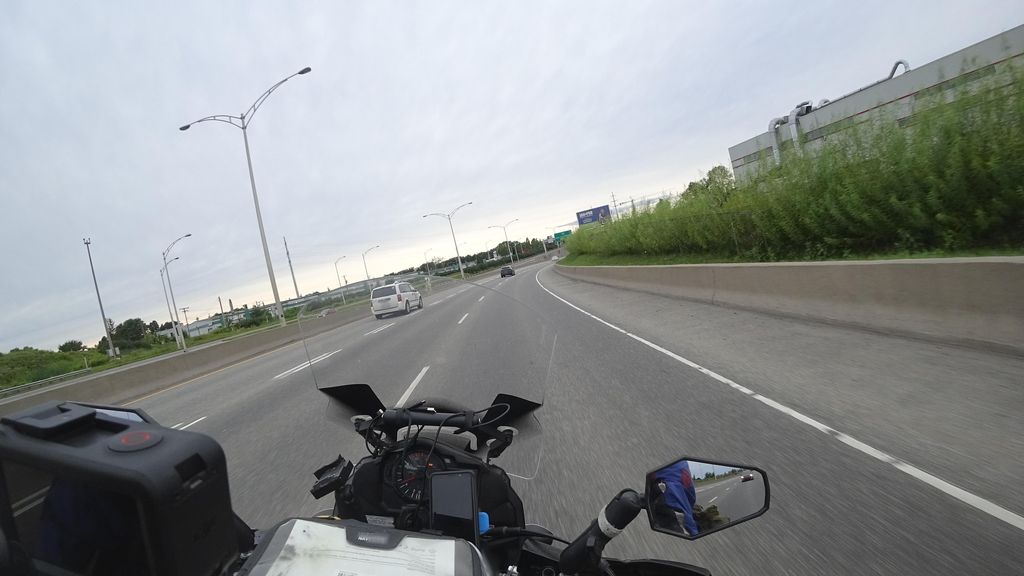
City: quebec_city